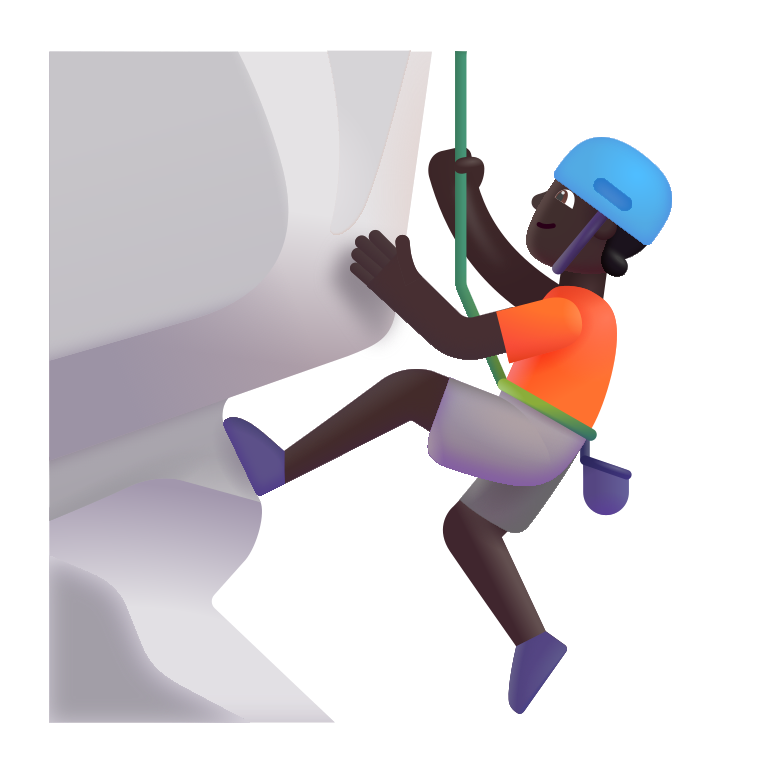
person climbing color dark